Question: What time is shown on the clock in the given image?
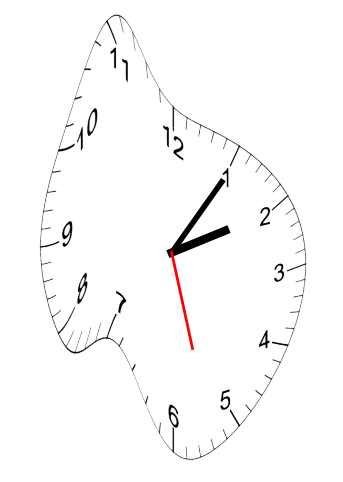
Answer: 02:05:27